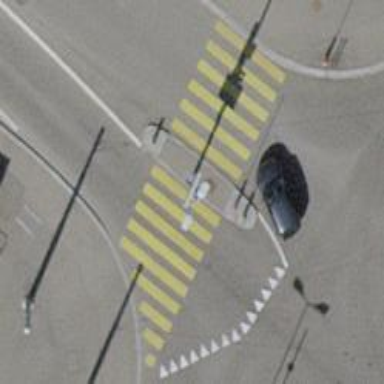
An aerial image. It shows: Uncontrolled zebra crossing with central island.